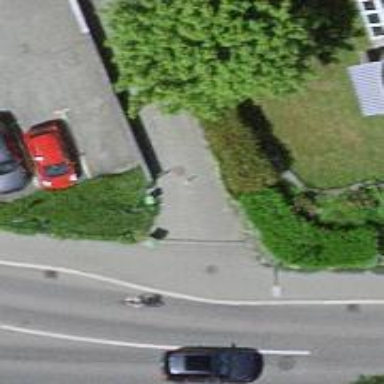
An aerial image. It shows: Bollard barrier.